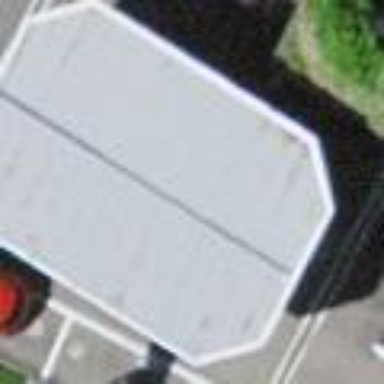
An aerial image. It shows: View of roof of building.